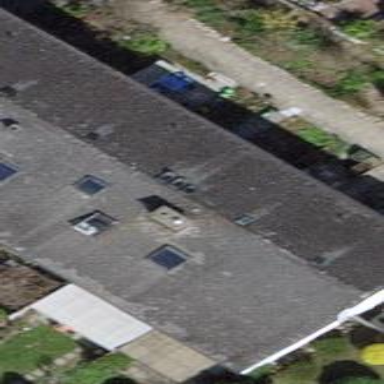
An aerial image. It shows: Building with tile roof.